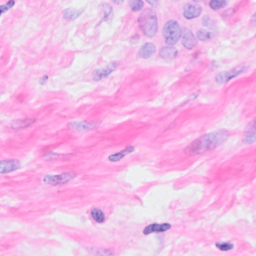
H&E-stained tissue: Breast